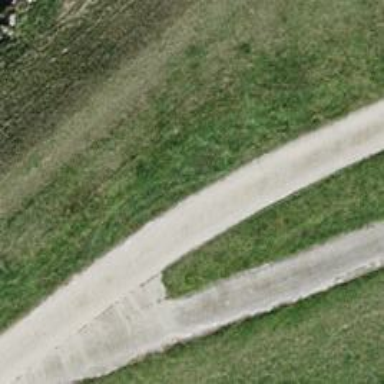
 with track type of grade 1. It is designated for agricultural use."